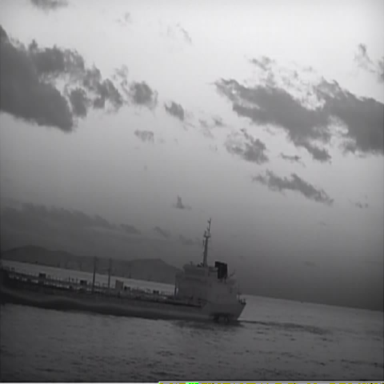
There is a liner in the infrared image.